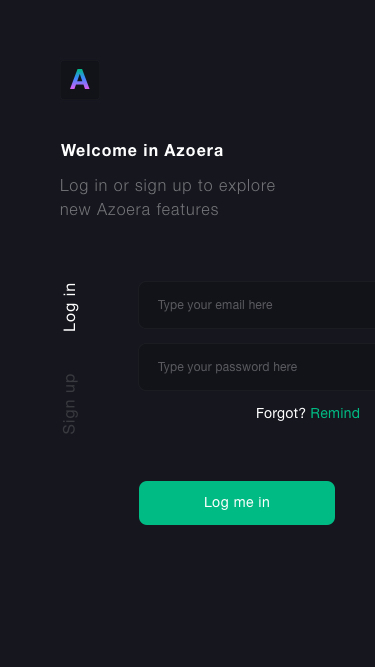
Text in this UI design:
Log me in
Log in
Sign up
Type your email here
Type your password here
Forgot? Remind
Welcome in Azoera
Log in or sign up to explore
new Azoera features